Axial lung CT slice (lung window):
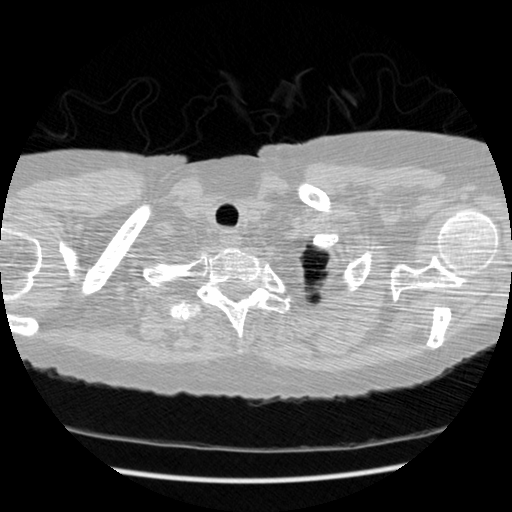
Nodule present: no